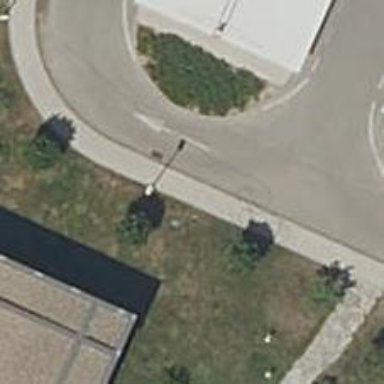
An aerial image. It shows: Sidewalk along the footway.